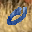
Label: 0